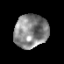
Tissue: prostate
Cell type: Epithelial cells
Senescence score: 0.276
Nuclear area (px): 1095
Mean DAPI intensity: 135.388